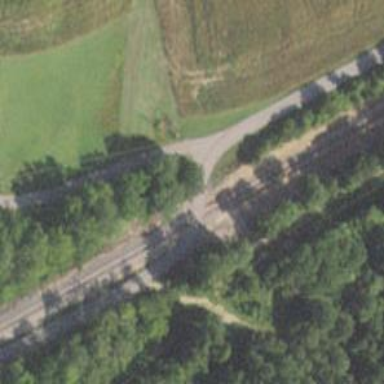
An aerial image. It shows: Tertiary road.